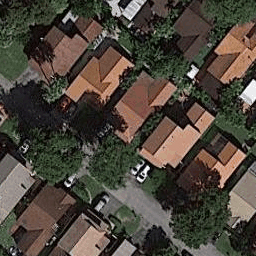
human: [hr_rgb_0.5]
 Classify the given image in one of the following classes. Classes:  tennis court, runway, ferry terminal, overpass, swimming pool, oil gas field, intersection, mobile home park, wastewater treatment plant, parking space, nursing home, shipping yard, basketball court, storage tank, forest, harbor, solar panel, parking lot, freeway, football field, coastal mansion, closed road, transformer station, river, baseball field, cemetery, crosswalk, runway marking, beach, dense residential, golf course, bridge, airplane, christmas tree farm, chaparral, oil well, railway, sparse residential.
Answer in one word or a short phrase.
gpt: coastal mansion